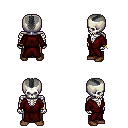
a pixel art fantasy rpg character, male body template, skeleton, red robe, robe skirt, gray short mohawk hairstyle, bracelets, brown shoes, four views (front, back, left, right), 2x2 character sprite sheet, small pixel art, hard edges, no anti-aliasing